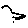
Label: bird